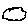
Label: cloud